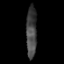
Tissue: prostate
Cell type: Fibroblasts
Senescence score: 0.7202
Nuclear area (px): 529
Mean DAPI intensity: 68.807